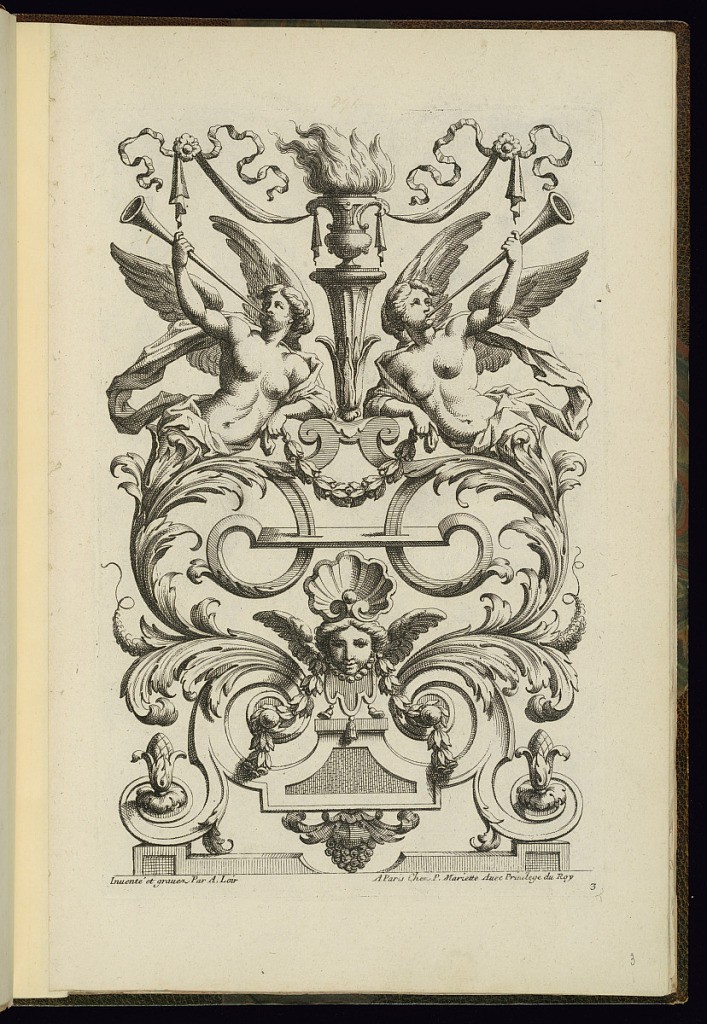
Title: Ornament Panel Design
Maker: Alexis Loir, French, 1640 - 1713
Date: ca.1660–1713
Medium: Etching on paper
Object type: Print
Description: Ornament panel design adorned with foliate scrolls, a flaming vase, ribbons, rosettes, angles blowing horns, mask (mascaron), acorns, s-scrolls, festoons of leaves, and shell motifs. The plate is signed and numbered.